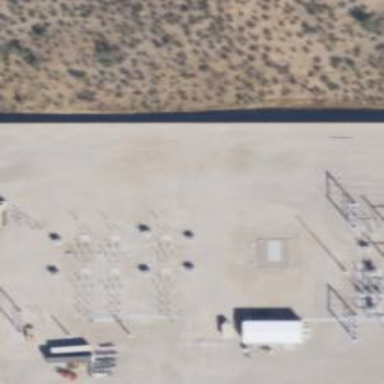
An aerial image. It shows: Switch used for power control.